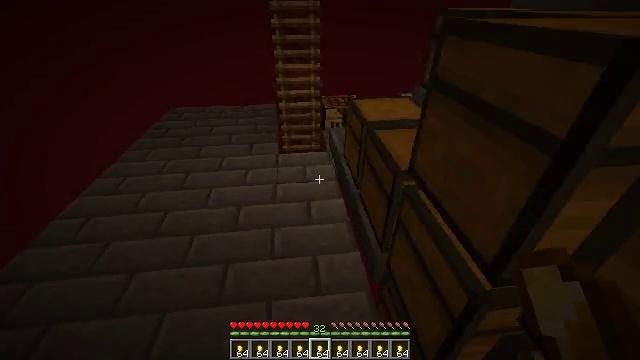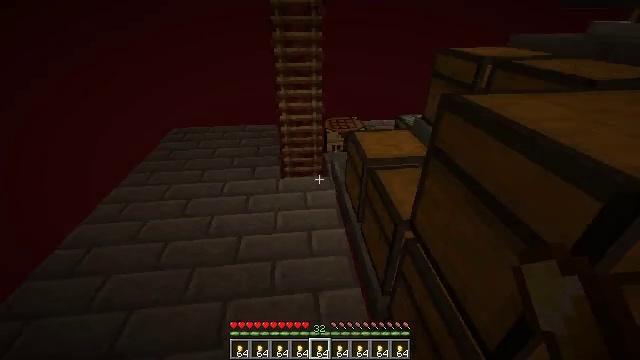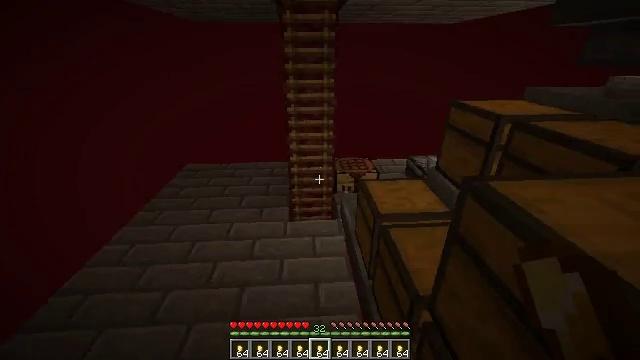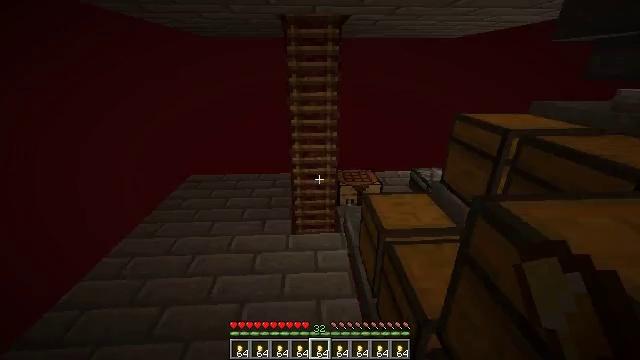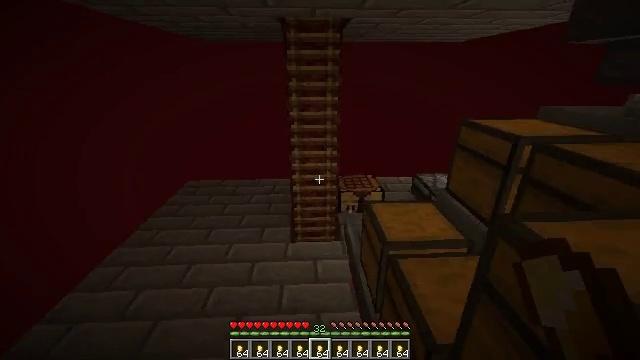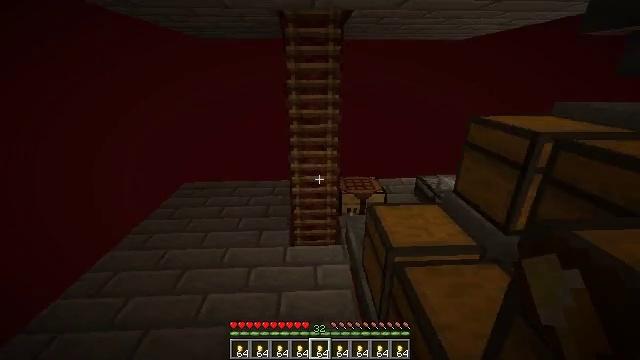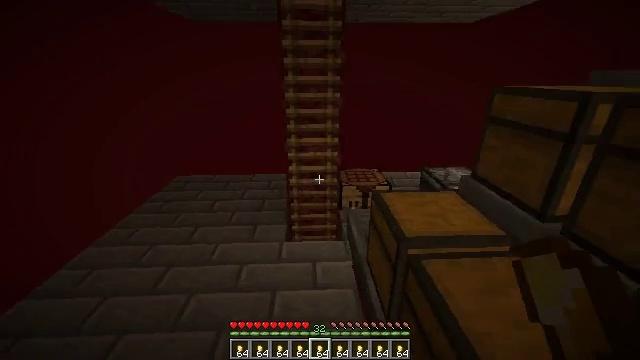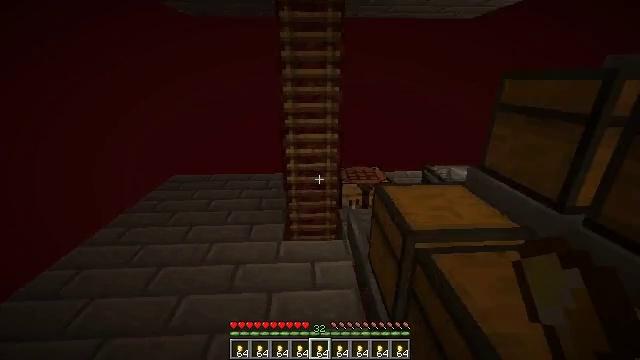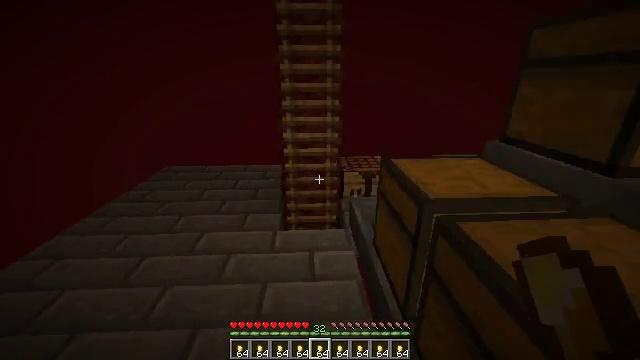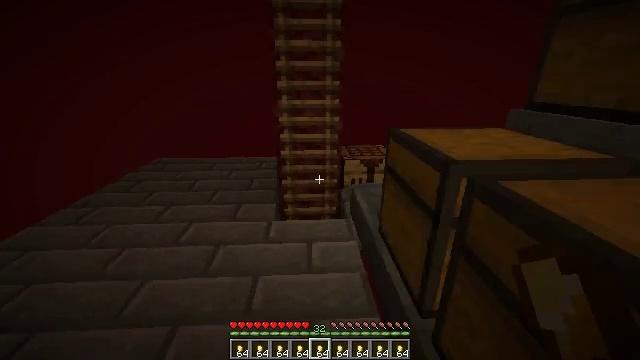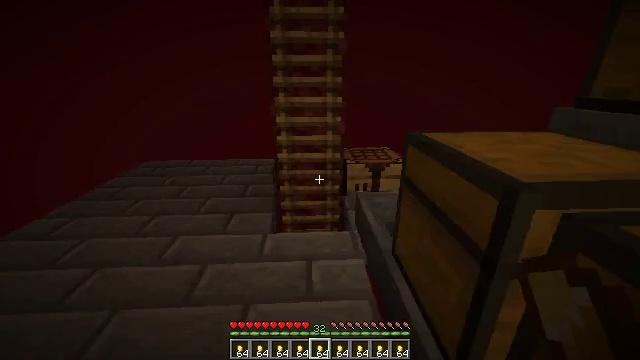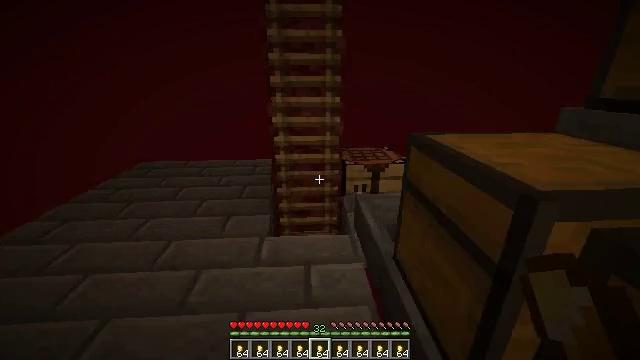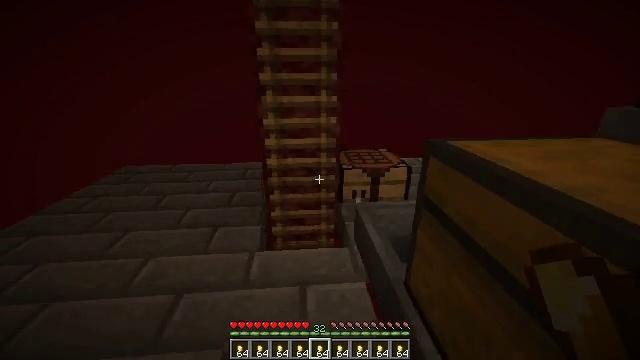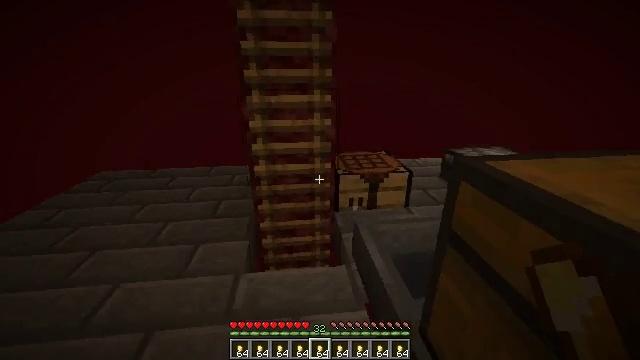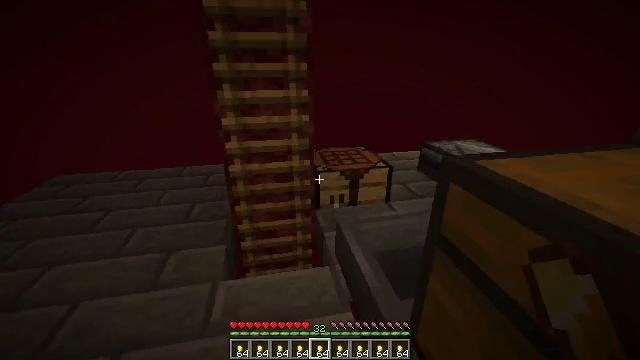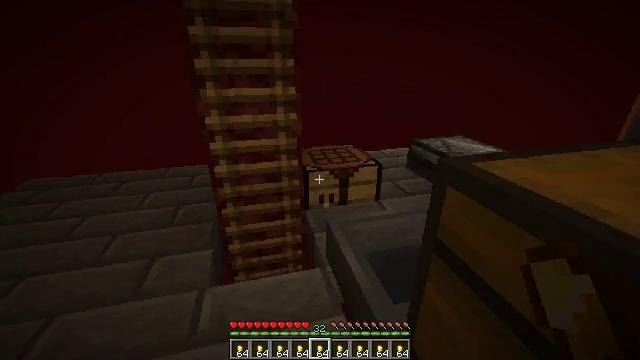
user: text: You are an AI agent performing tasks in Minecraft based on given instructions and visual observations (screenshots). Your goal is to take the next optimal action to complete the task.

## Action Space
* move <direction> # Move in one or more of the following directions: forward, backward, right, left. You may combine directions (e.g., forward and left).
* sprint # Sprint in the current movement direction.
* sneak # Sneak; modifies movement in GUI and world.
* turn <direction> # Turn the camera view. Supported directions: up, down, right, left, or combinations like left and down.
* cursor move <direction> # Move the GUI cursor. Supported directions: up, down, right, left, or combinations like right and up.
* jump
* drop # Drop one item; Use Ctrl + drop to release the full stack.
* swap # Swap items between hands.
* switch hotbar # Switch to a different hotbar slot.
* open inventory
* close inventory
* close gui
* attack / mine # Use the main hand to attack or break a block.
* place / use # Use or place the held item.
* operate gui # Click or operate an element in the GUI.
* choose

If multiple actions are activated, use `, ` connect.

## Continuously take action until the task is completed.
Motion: motion action
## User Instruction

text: Craft a gold ingot.
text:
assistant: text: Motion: move forward, turn up, jump
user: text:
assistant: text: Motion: move forward, turn left and up, jump
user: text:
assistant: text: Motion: move forward, turn up, jump
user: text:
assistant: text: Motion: move forward
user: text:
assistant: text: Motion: move forward
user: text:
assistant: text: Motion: move forward
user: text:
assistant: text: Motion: move forward
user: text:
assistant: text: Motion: move forward
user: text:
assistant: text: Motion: move forward
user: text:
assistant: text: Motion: move forward
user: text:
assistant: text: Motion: move forward
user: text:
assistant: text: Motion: move forward, turn right
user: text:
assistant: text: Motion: move forward, turn right
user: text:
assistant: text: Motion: turn right and down
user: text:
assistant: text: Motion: turn right
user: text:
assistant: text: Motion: no_op
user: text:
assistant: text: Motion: turn right and down
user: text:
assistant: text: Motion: no_op
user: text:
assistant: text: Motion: use / place
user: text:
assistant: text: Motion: use / place
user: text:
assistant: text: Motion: use / place
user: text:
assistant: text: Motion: use / place
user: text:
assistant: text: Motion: no_op
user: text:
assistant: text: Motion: open gui
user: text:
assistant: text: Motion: no_op
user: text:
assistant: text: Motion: no_op
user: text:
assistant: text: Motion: cursor move left and up
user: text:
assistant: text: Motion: cursor move left and up
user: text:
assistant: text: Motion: cursor move left
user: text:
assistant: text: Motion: cursor move left